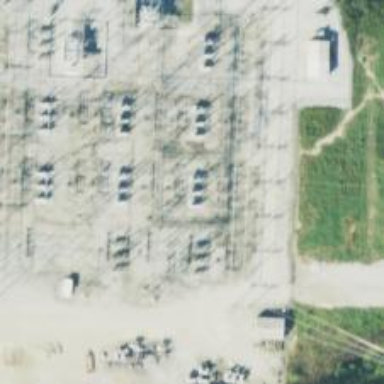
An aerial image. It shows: Switch used for power control.